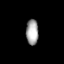
Tissue: lung
Cell type: Epithelial cells
Senescence score: 0.2354
Nuclear area (px): 305
Mean DAPI intensity: 165.613